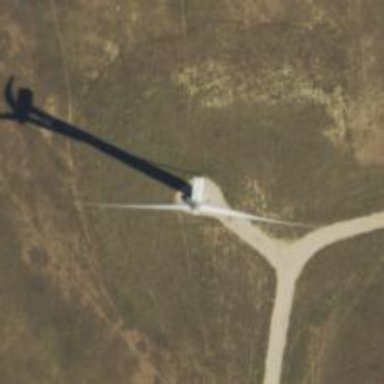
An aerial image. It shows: Wind generator powered by horizontal-axis wind turbine.